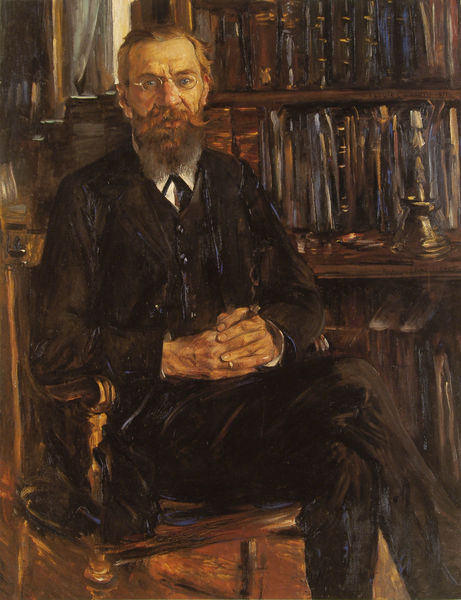
Titel: Porträt Professor Dr. Eduard Meyer
Künstler: Lovis Corinth
Standort: Hamburg
Institution: Hamburger Kunsthalle
Schlagwörter: blau, dunkel, gemälde, mann, impressionismus, sitzen, braun, fenster, nase, schwarz, stuhl, tisch, expressionismus, hochformat, anzug, bart, hemd, regal, schnurrbart, falten, kragen, vollbart, ärmel, bildnis, herr, hände, innenraum, portrait, porträt, vorhang, öl, figur, interieur, sessel, sitzend, beine, bücher, armlehne, lehne, gefaltet, krawatte, zigarre, kerze, leuchter, schoß, knie, knöpfe, jackett, selbstporträt, weste, ring, rothaarig, buch, brille, kerzenständer, bücherregal, kerzenhalter, kerzenleuchter, buchrücken, gefaltete hände, hubi, portät, korinth, bibliothek, regale, bücherwand, bord, folianten, verschränkte hände, jnöpfe, selsbtporträt, bücherrücken, bibliothek büro kabinett, schwarzer anzug, überschlagene beine, ia, 19. jahrhundert, rmann, luis korinth